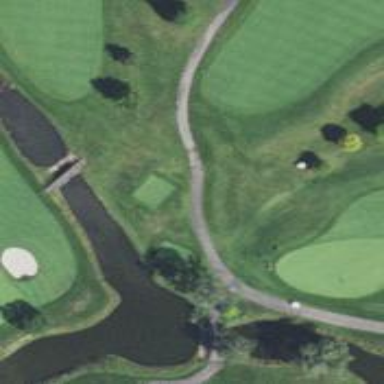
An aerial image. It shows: Water hazard on golf course. The hazard is natural water feature.